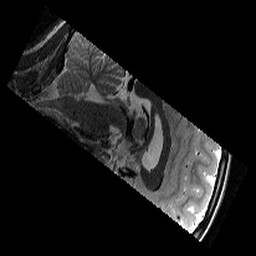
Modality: T2w
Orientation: sagittal
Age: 11
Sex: male
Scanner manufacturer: siemens
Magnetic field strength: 3 T
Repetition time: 9.23 s
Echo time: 0.067 s